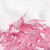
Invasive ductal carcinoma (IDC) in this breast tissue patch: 0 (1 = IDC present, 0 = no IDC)